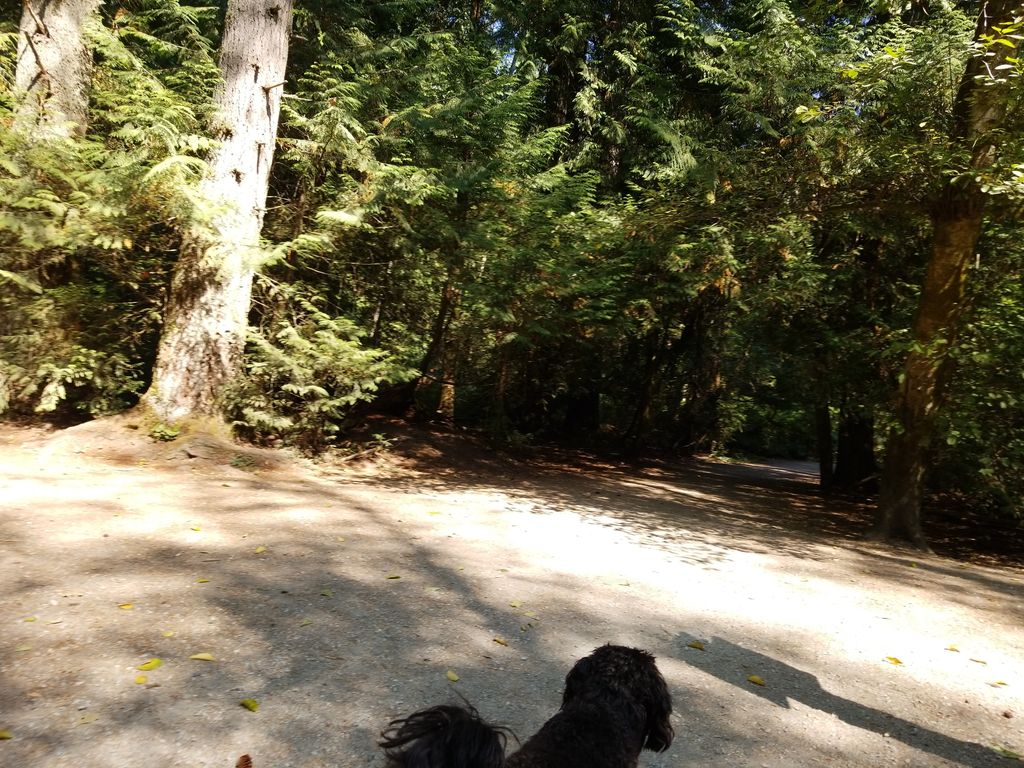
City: vancouver